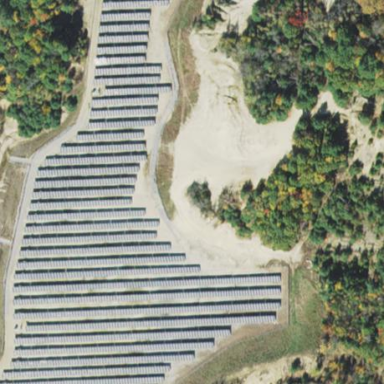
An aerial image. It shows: Solar power plant enclosed by fence. The plant generates electricity using photovoltaic technology.